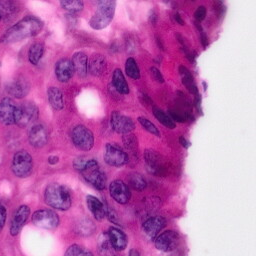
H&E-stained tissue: Pancreatic